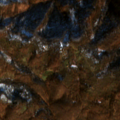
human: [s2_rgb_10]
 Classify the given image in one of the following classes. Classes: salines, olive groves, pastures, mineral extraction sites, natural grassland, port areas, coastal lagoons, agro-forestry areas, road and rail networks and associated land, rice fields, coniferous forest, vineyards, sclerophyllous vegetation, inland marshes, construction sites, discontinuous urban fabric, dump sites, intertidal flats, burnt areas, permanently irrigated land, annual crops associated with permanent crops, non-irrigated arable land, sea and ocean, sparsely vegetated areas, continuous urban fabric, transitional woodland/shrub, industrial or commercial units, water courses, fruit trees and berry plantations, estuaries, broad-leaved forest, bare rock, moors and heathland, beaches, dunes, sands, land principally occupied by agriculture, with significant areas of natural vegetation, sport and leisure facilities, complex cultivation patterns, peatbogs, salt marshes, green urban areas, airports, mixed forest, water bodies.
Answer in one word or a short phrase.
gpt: broad-leaved forest, transitional woodland/shrub